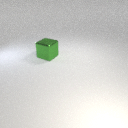
large green metal cube